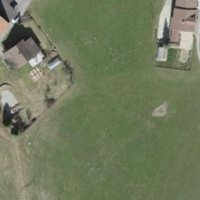
EUNIS habitat code: 24
Species observed at this site:
Matricaria discoidea